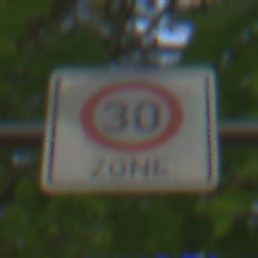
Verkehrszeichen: BeginnZone30
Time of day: MorningAfternoon
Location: Outdoor (RoadRail)
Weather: Clear
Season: NotSpecified
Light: Natural